Question: I've got project with this structure:

When I'm trying to access dtb via hibernate, I get this exception:
'''
Initial SessionFactory creation failed.org.hibernate.MappingException: entity class not found: user/DBUser
V 02, 2013 9:17:10 ODP. org.apache.catalina.core.StandardWrapperValve invoke
SEVERE: Servlet.service() for servlet [mvc-dispatcher] in context with path [/fit] threw exception [Handler processing failed; nested exception is java.lang.ExceptionInInitializerError] with root cause
java.lang.ClassNotFoundException: user/DBUser
'''
Could you please show me, how should the path in my config files look like? I've tried several combinations, but I can't figure out, how to write it.
'DBUser.hbm.xml':
'''
<?xml version="1.0"?>
<!DOCTYPE hibernate-mapping PUBLIC "-//Hibernate/Hibernate Mapping DTD 3.0//EN"
"http://hibernate.sourceforge.net/hibernate-mapping-3.0.dtd">
<hibernate-mapping>
<class name="DontKnowWhatShallBeHere/DBUser" table="DBUSER">
<id name="userId" type="int">
<column name="USER_ID" precision="5" scale="0" />
<generator class="assigned" />
</id>
<property name="username" type="string">
<column name="USERNAME" length="20" not-null="true" />
</property>
<property name="createdBy" type="string">
<column name="CREATED_BY" length="20" not-null="true" />
</property>
<property name="createdDate" type="date">
<column name="CREATED_DATE" length="7" not-null="true" />
</property>
</class>
</hibernate-mapping>
'''
'hibernate.cfg.xml':
'''
<?xml version="1.0" encoding="utf-8"?>
<!DOCTYPE hibernate-configuration PUBLIC
"-//Hibernate/Hibernate Configuration DTD 3.0//EN"
"http://hibernate.sourceforge.net/hibernate-configuration-3.0.dtd">
<hibernate-configuration>
<session-factory>
<property name="hibernate.bytecode.use_reflection_optimizer">false</property>
<property name="hibernate.connection.driver_class">com.mysql.jdbc.Driver</property>
<property name="hibernate.connection.password">password</property>
<property name="hibernate.connection.url">jdbc:mysql://localhost:3049/test</property>
<property name="hibernate.connection.username">root</property>
<property name="hibernate.dialect">org.hibernate.dialect.MySQLDialect</property>
<property name="show_sql">true</property>
<mapping resource="DontKnowWhatShallBeHere/DBUser.hbm.xml"></mapping>
</session-factory>
</hibernate-configuration>
'''
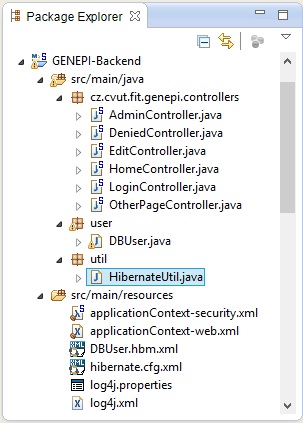
Answer: Everything looks alright. Can you try this and see :
'<class name="user.DBUser" table="DBUSER">'